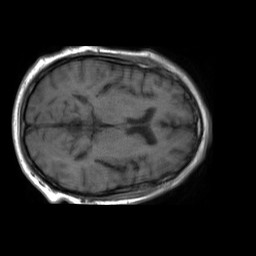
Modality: T1w
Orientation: axial
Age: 48
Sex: male
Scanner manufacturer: philips
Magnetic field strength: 1.5 T
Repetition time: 0.5068 s
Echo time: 0.011 s